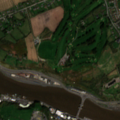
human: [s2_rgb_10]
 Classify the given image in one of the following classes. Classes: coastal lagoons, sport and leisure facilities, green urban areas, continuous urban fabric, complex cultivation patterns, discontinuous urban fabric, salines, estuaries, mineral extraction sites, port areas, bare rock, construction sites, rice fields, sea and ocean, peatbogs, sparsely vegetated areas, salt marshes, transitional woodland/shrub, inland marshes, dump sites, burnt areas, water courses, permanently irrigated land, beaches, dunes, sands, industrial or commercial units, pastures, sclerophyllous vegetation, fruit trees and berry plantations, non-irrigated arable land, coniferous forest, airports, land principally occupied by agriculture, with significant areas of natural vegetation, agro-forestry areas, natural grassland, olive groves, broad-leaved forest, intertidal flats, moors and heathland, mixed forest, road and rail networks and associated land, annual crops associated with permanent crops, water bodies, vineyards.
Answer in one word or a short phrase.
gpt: continuous urban fabric, discontinuous urban fabric, road and rail networks and associated land, green urban areas, sport and leisure facilities, non-irrigated arable land, pastures, water courses